Field crop: maize
Growth stage: 1
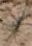
Species: salsola